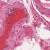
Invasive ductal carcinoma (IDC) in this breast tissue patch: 0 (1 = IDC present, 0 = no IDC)